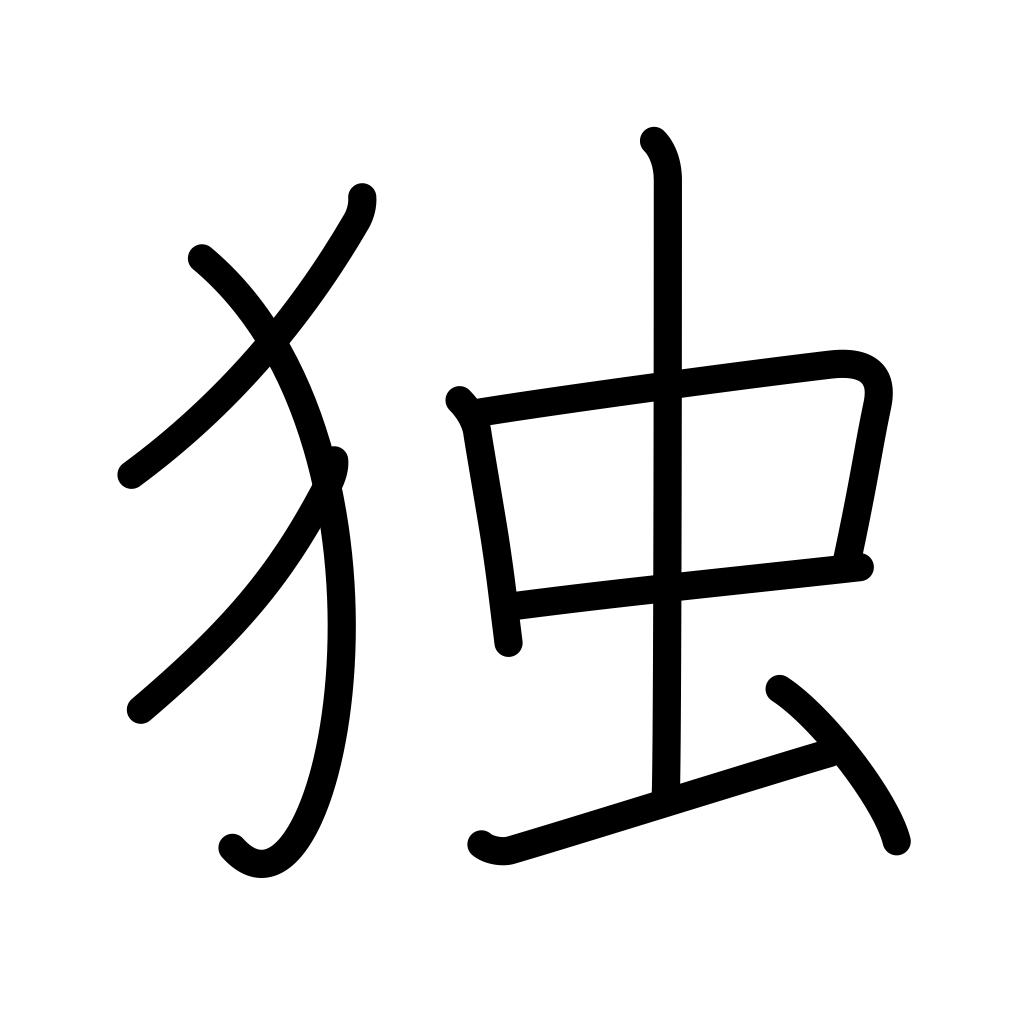
Meaning: single, alone, spontaneously, Germany